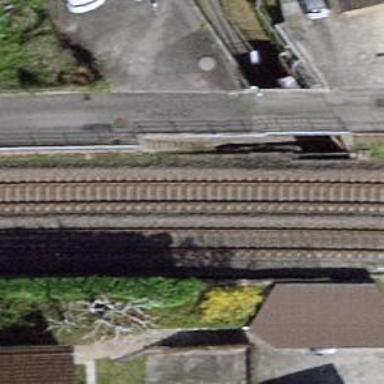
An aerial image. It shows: Railway track with contact line for electrification.